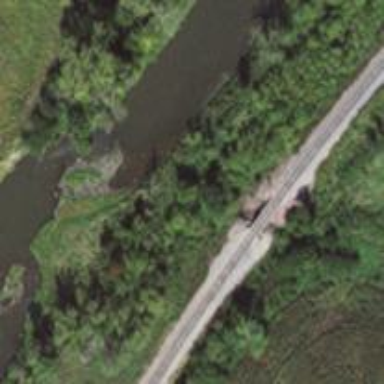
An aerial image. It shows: Railway bridge.